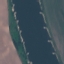
Land use / land cover class: River